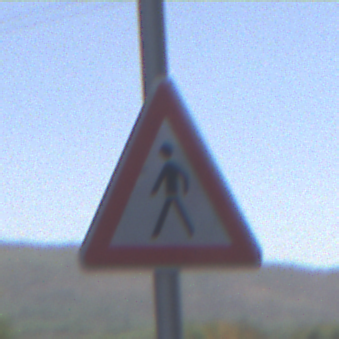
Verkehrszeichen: FussgaengerRechts
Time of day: Midday
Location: Roofed (Underpass)
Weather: Clear
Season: NotSpecified
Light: Natural